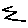
Label: zigzag